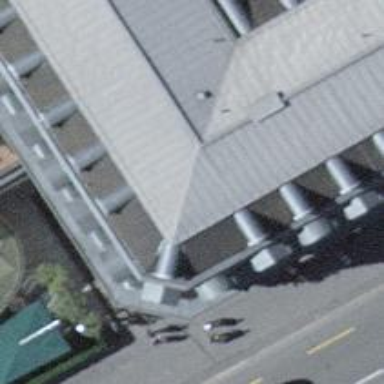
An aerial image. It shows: Clothing store.